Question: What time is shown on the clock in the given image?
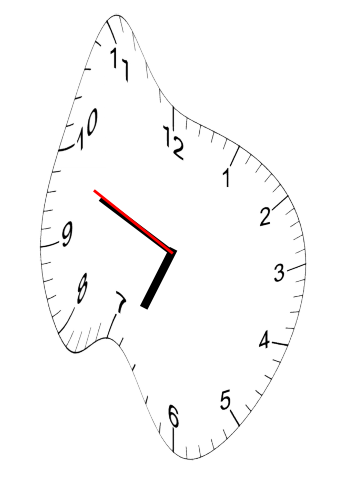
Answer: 06:48:49